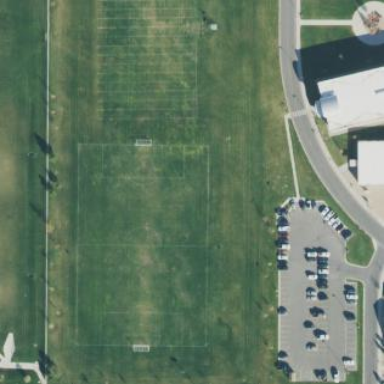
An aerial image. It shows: Soccer pitch for outdoor sports and leisure activities.